Question: Having read up on different methods please bear with me to try to explain.
I am trying to retreive data from the twitch api and loop the user.name results to an array possibly inside an object. I am using nodejs so it has to be javascript.
So far when I run the following I get a nice json response.
'''
var request = require('request');
request({url: 'https://api.twitch.tv/kraken/channels/twitch/follows?limit=3'}, function(err, res, json) {
if (err) {
throw err;
}
console.log(json);
});
'''
this then logs the same as if one where to visit <URL>
or better visualized as

Now I want to select the follows -> user -> name object. More so, loop every user -> name in the response.
I thought I would need to convert the string to an object so I tried
'''
var obj = JSON.parse(json);
'''
but that only returns the first {3} objects in the tree. So I went ahead and tried
'''
var request = require('request');
request({url: 'https://api.twitch.tv/kraken/channels/twitch/follows?limit=3'}, function(err, res, json) {
if (err) {
throw err;
}
for (var i=0; i<json.length; i++) {
var obj = JSON.parse(json.follows[i].user.name);
console.log(obj);
}
});
'''
and it returns
'''
TypeError: Cannot read property '0' of undefined
'''
For testing purposes I also got rid of the loop and just have <URL> to return one bit of info. Having tried multiple instances of rearranging the call I always get either an error or "undefined" back.
Nothing seems to work, I am even going about this the right way?
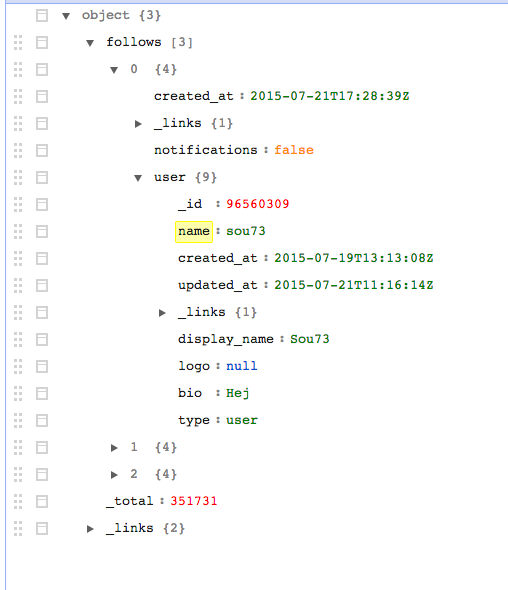
Answer: As json is an object here, we should use for-in though there is no length property. But here json.follows is an array. So we should use for loop.
'''
var len = json.follows.length;
for (var i=0; i< len; i++) {
console.log(json.follows[i].user.name);
}
'''